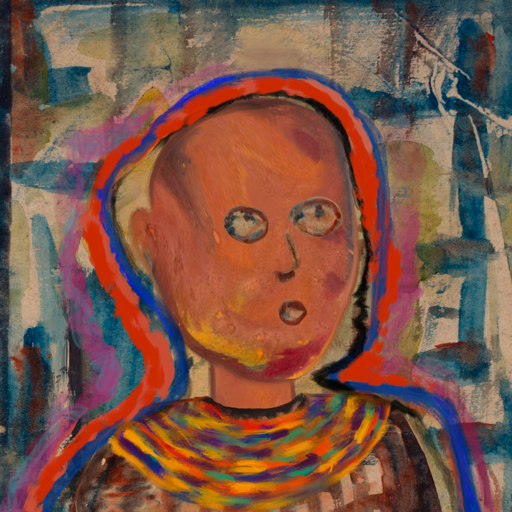
Background: Orphan, Head And Neck Side: Mother_And_Son_Son, Face Side: Orphan, Bust: Orphan, Hair Side: Experience, Head Accessory: Blank, Second Necklace: An_Impression_2, Necklace: Blank, Baby: Blank